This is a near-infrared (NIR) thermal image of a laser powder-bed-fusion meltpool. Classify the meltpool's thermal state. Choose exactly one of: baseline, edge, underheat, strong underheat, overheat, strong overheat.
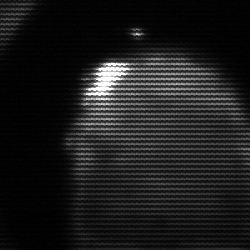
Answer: edge